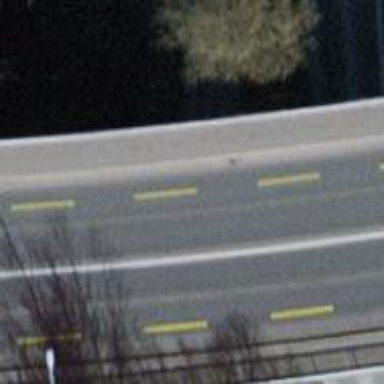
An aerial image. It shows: Primary highway bridge with asphalt surface. It has sidewalks on both sides and designated cycle lane.